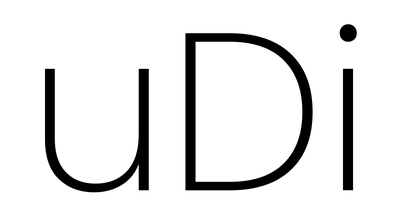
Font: Poppins-ExtraLight